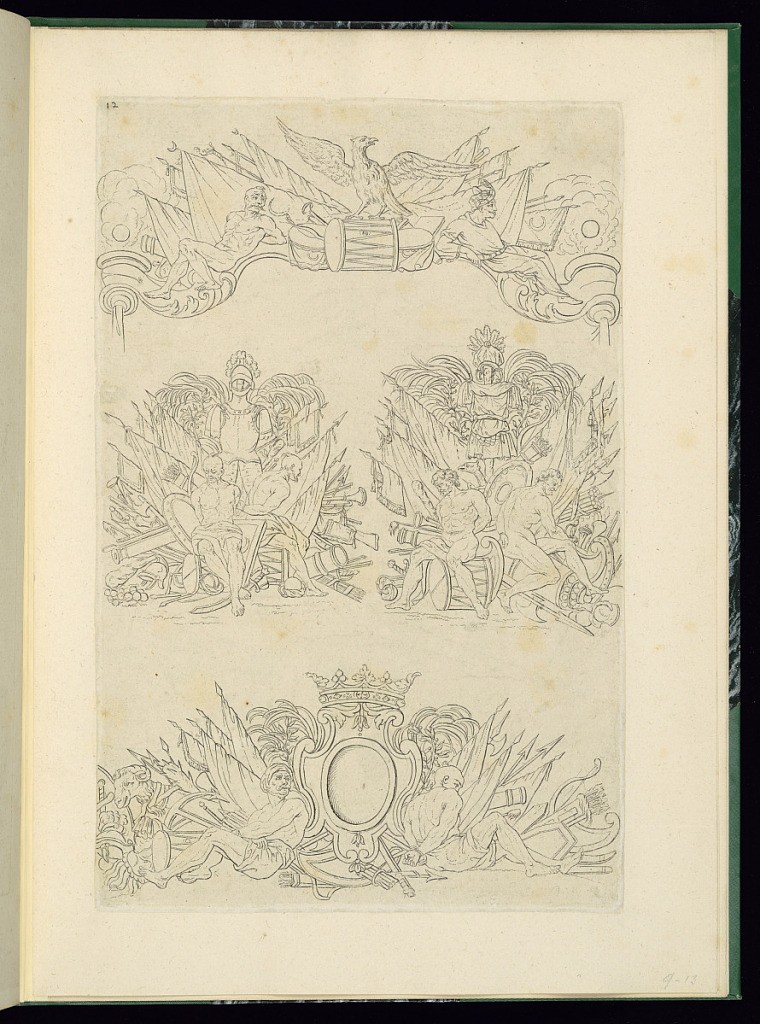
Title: Heraldic Achievement Designs
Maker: Nicolas Guérard, French, ca.1648 – 1719
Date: late 17th–early 18th century
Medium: Etching on laid paper
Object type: Print
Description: One design for a heraldic achievement with a blank shield and three designs for allegorical vignettes related to military victory with nude male figures representing the prisoners/ vanquished, arms and armor, drums, an eagle, and military flags. The designs are in outline and the plate is numbered.